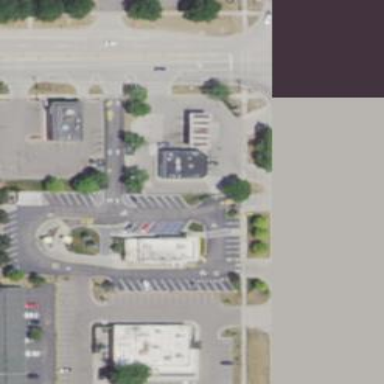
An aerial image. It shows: Convenience shop.